Current action and preconditions to check: trajectory_clear

Your task: For each precondition in the list above, predict whether it will hold at this action.

Consider the current scene as observed from the mobile robot's camera, and analyze the predicted future states of all dynamic agents (e.g., people, animals, vehicles, or any moving entities) within the NEXT SECOND.

IMPORTANT: Only answer "very likely" if you are absolutely certain—based on strong, clear evidence—that a dynamic agent will violate the precondition in the predicted future state. Do NOT answer "very likely" for unlikely, ambiguous, or low-probability risks.

Ask yourself for each precondition: Is there a high probability, with clear and convincing evidence, that the predicted future states of any dynamic agent will interfere with the predicted future state of the currently executing action within the NEXT SECOND, causing that precondition to fail?

Assess the risk level based on these predictions. Use "likely" or "very likely" if motions create a clear risk of interference.

Use "neutral" or "improbable" if agents are nearby but their predicted paths are clearly diverging or non-conflicting.

Failure Risk Categories: "very improbable", "improbable", "neutral", "likely", "very likely"

Answer Format: Output ONLY the probability_of_failure value from these categories: "very improbable", "improbable", "neutral", "likely", "very likely"

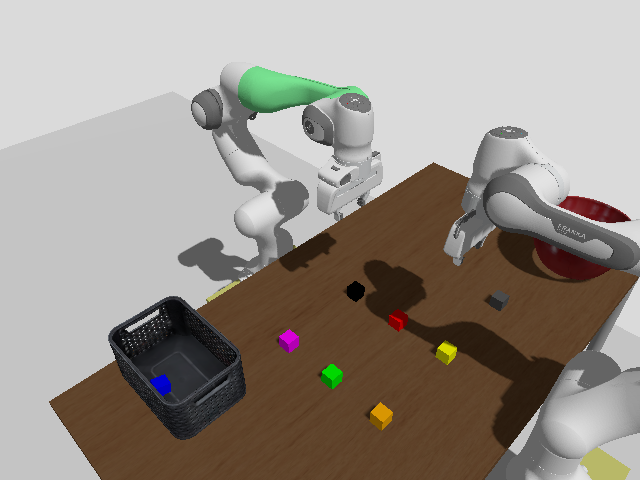

Answer: very improbable